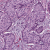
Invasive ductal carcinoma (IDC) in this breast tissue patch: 0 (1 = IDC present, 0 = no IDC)